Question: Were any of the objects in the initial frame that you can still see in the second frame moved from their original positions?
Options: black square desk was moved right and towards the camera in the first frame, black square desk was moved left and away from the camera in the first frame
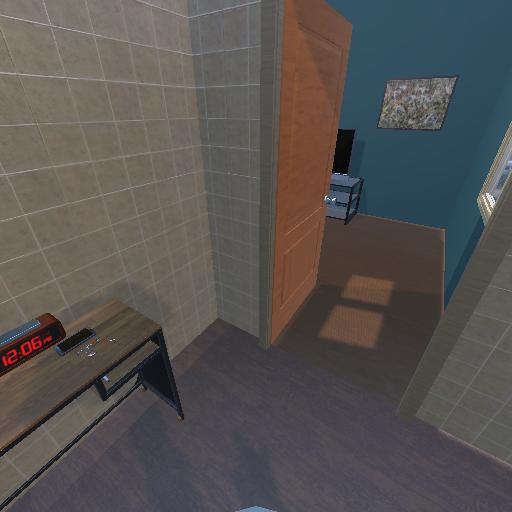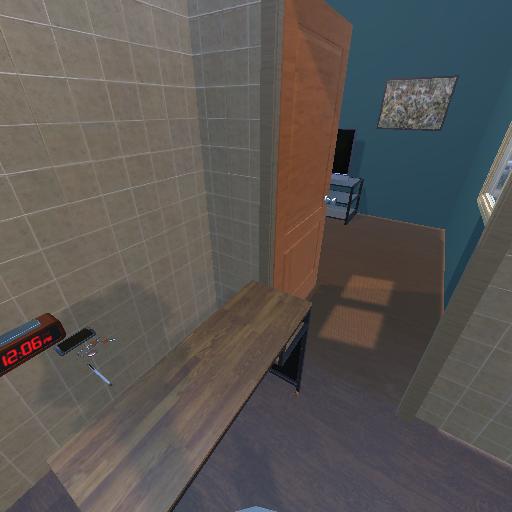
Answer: black square desk was moved right and towards the camera in the first frame